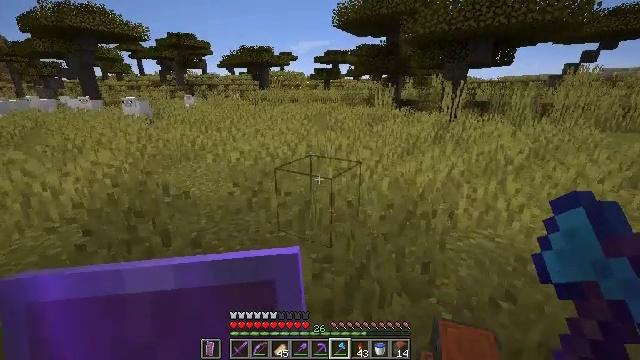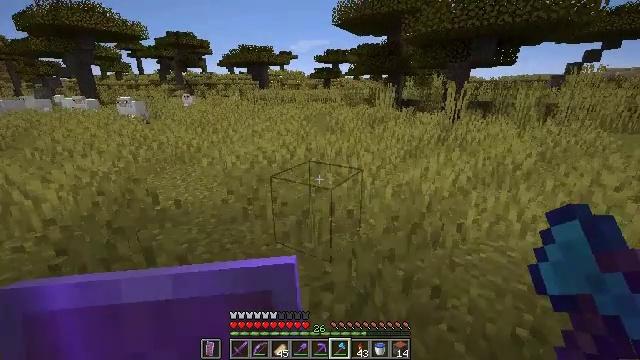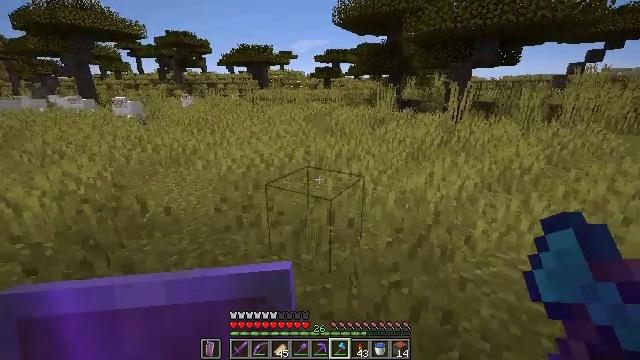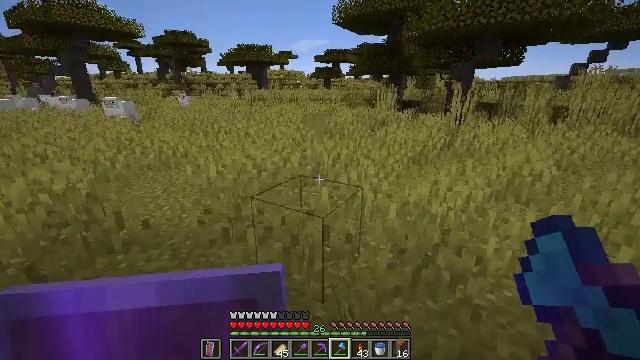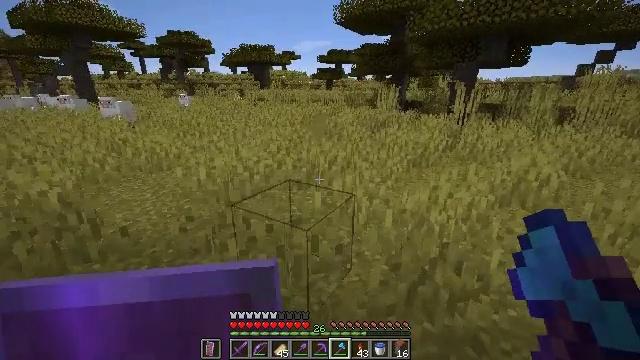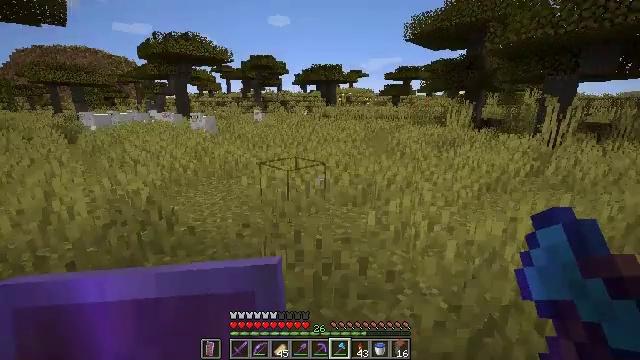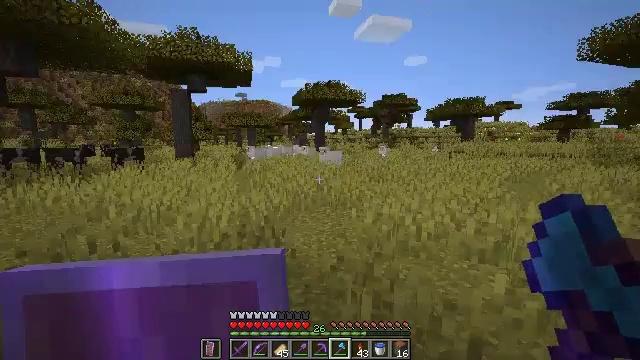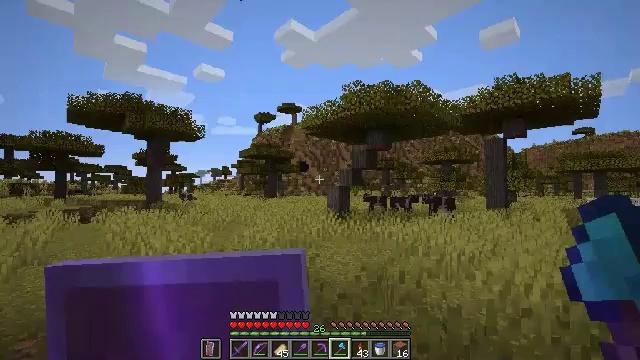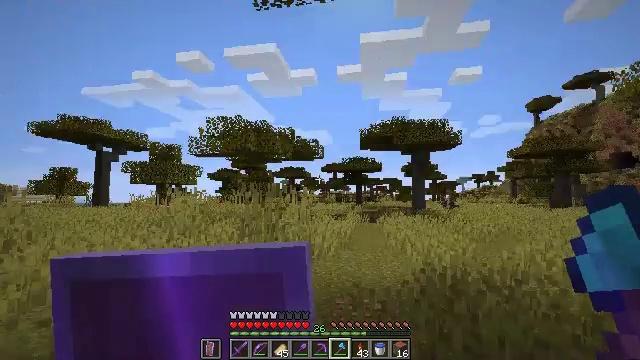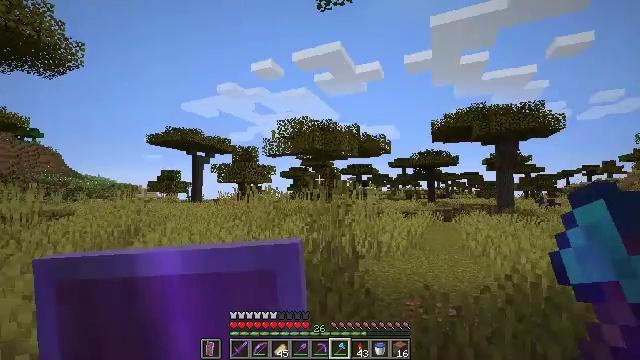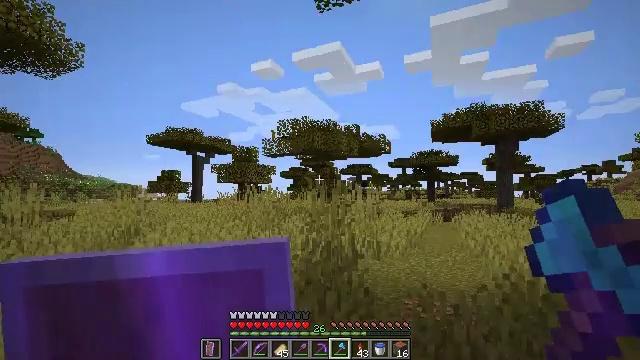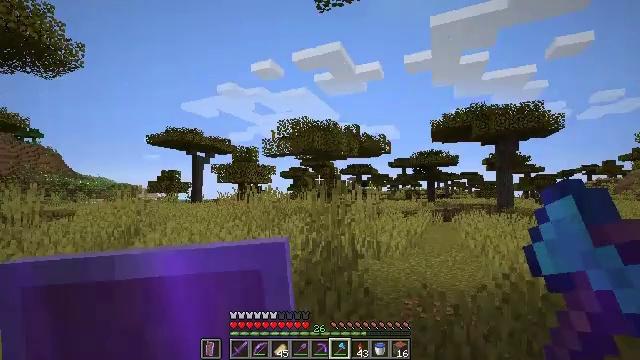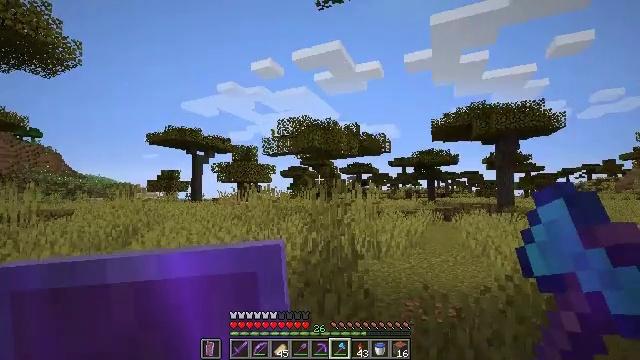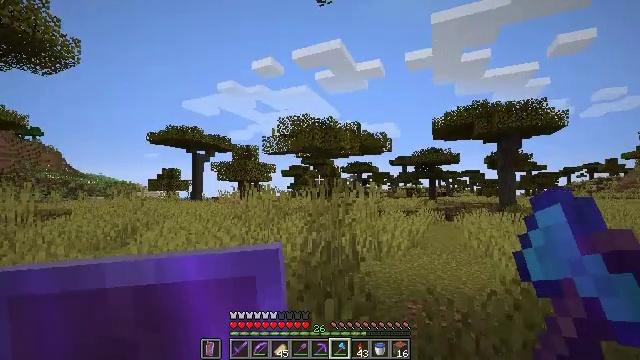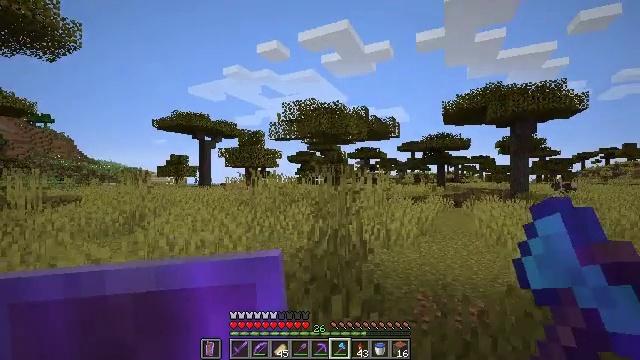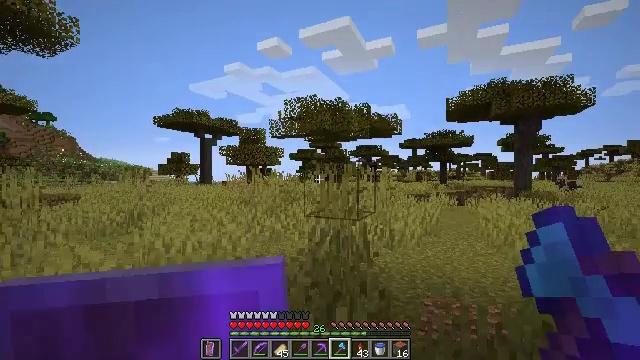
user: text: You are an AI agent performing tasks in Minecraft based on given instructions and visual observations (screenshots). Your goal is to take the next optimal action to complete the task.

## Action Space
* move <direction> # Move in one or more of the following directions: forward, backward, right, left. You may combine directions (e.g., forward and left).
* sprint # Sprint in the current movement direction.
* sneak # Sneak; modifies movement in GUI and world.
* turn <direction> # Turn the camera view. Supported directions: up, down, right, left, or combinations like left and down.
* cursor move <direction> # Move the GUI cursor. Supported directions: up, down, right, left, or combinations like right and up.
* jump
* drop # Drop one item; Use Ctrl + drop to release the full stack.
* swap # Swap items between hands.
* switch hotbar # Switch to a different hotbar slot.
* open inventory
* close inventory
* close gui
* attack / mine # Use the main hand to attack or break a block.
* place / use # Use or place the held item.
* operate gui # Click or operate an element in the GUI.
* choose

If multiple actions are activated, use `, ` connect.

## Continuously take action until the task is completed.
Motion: motion action
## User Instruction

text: drop acacia leaves
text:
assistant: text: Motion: move forward
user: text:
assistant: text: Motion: move forward
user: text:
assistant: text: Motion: move forward and move right
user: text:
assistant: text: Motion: move forward and move right
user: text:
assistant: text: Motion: move forward and move right, turn left and up
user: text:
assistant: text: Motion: move forward and move right, turn left and up
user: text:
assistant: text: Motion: move forward, turn left and up
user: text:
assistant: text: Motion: turn left and up
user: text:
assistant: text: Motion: turn left
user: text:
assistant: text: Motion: no_op
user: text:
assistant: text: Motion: no_op
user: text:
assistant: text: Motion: move forward
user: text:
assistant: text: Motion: move forward
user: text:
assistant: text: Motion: move forward, turn left and down
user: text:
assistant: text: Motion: move forward
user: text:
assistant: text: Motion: move forward
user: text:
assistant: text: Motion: move forward
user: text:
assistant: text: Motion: move forward
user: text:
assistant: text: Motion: move forward
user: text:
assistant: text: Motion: move forward
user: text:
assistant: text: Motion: move forward
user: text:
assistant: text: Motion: move forward
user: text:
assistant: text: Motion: move forward
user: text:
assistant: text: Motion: move forward, sprint
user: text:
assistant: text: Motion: move forward, sprint
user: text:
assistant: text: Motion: move forward, sprint
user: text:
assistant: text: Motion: move forward, sprint
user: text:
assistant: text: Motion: move forward, sprint
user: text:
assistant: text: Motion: move forward, sprint
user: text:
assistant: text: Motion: move forward, sprint